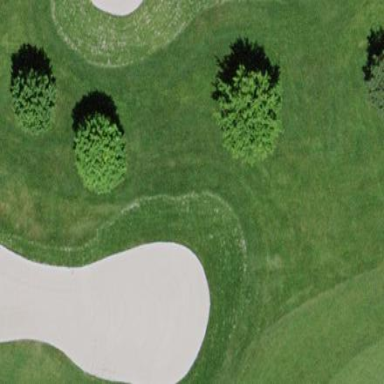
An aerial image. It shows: Sandy area is golf bunker.